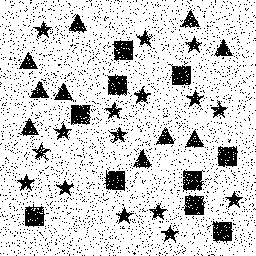
Squares: 10
Triangles: 10
Stars: 16
Total shapes: 36